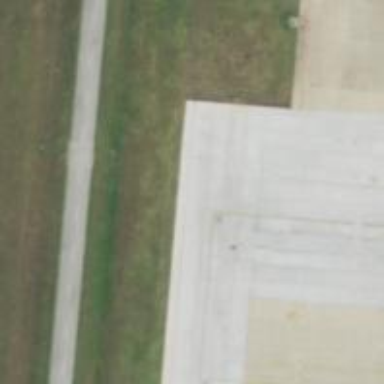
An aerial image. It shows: Image of taxiway at airport.